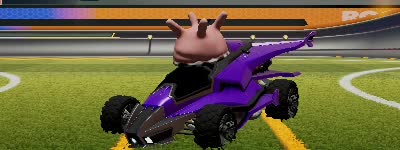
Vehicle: aftershock